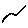
Label: line